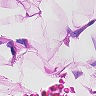
Metastatic tissue present: no